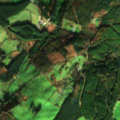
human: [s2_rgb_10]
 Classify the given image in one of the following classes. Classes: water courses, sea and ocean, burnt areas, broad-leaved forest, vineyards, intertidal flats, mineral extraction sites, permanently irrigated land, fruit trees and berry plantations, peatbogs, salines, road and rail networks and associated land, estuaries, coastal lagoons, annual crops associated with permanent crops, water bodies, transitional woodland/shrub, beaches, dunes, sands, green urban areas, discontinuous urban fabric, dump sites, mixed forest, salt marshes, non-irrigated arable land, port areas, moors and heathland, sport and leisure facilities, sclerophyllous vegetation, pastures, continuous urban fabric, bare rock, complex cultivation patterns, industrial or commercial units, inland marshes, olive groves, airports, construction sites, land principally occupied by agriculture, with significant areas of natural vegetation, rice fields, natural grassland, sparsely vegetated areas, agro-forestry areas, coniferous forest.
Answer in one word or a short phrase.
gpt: pastures, land principally occupied by agriculture, with significant areas of natural vegetation, coniferous forest